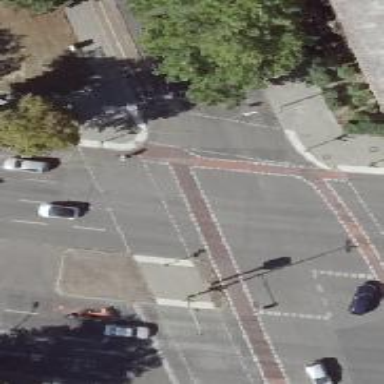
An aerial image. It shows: Crossing with traffic signals.